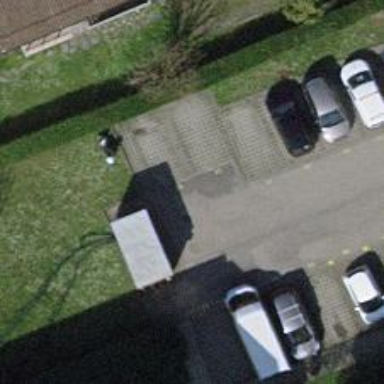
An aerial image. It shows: Parking aisle designated as service road.